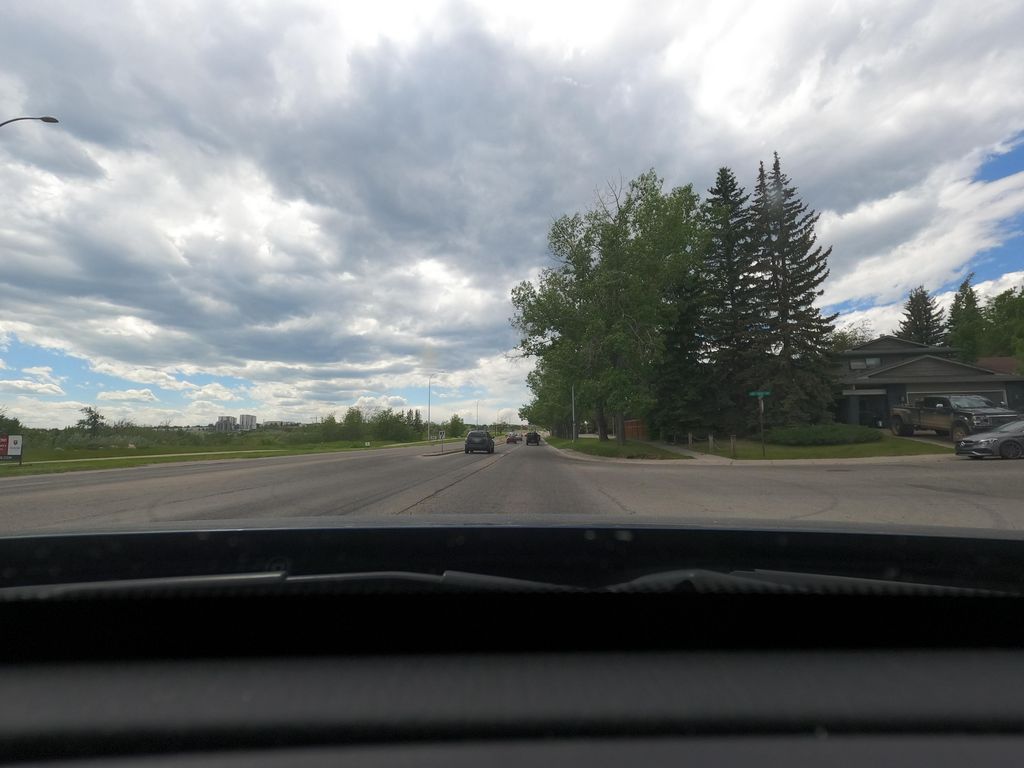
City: calgary